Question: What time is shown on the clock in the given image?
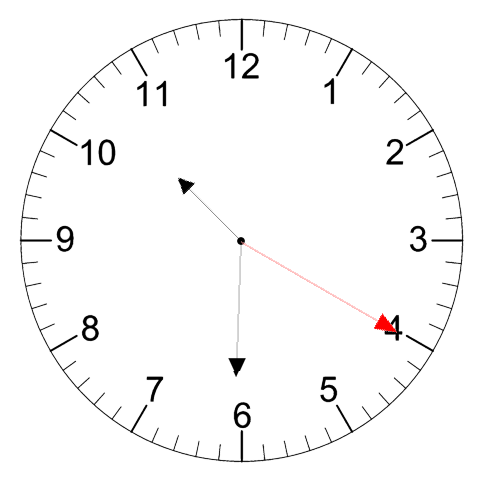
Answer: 10:30:20